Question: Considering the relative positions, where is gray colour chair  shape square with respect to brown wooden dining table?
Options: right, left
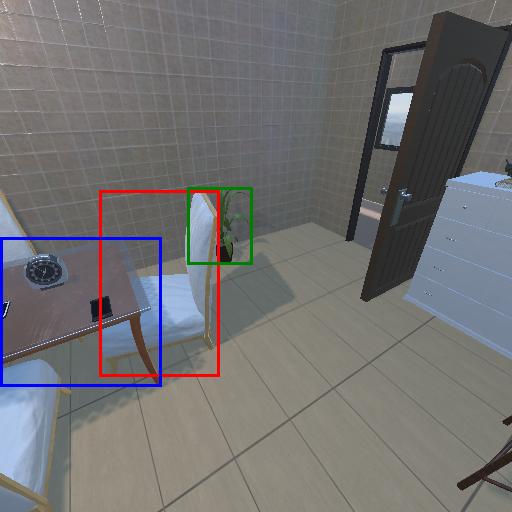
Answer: right